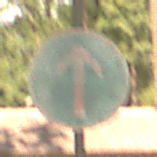
Verkehrszeichen: VorgeschriebeneFahrtrichtungGeradeaus
Umgebung: Outdoor, Nature
Tageszeit: Midday
Wetter: PartlyCloudy
Licht: Natural
Jahreszeit: NotSpecified
Kontrast: LowContrast